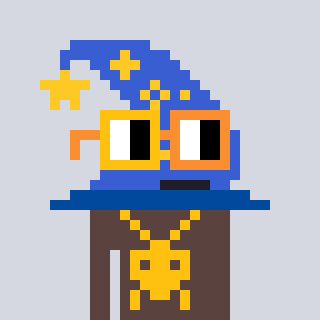
a pixel art character with square yellow and orange glasses, a wizard hat-shaped head and a darkbrown-colored body on a cool background